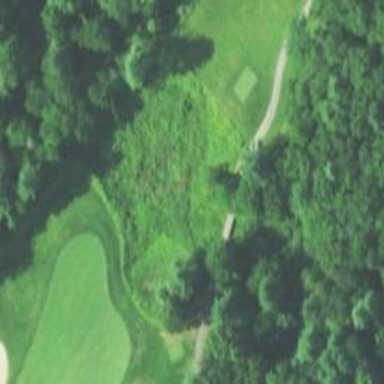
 similar to water hazard on golf course."